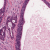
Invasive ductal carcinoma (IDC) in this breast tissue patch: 0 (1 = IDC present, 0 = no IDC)